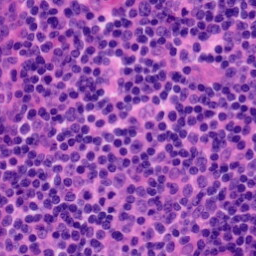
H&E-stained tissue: Tonsil